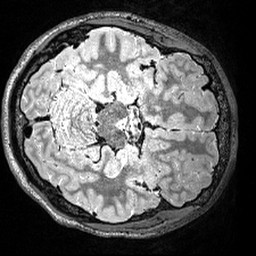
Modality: T2w
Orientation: axial
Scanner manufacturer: siemens
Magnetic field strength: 3 T
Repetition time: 3.2 s
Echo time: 0.566 s